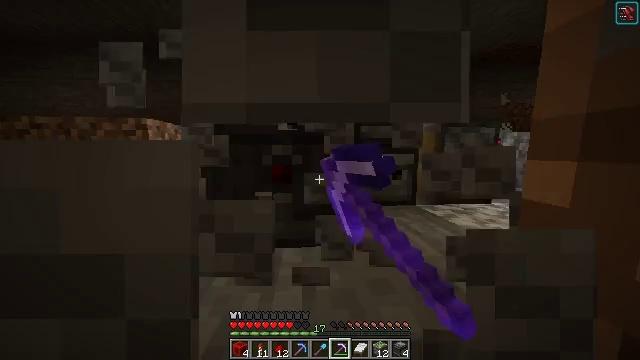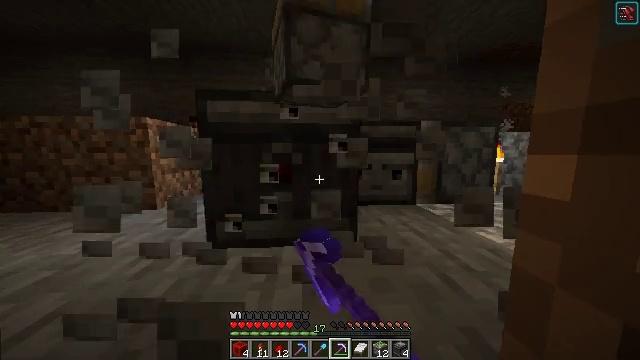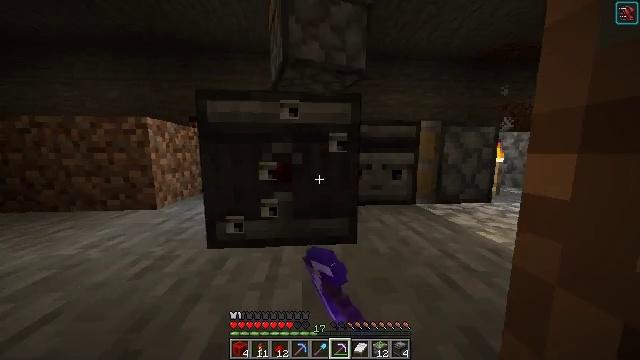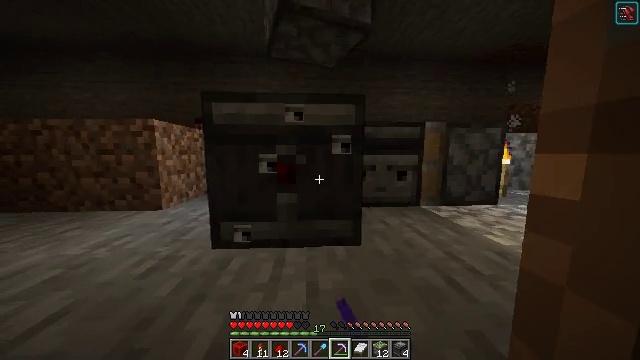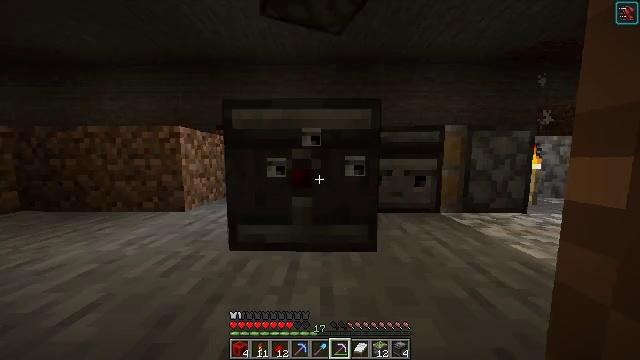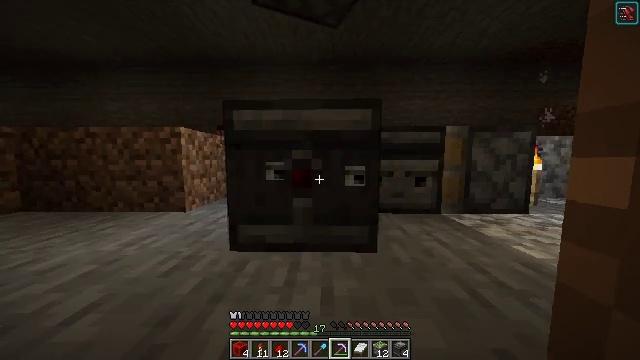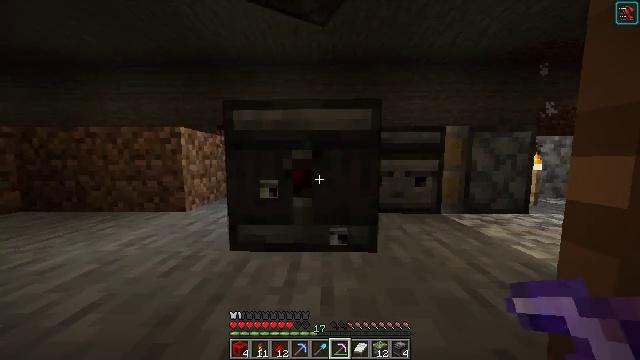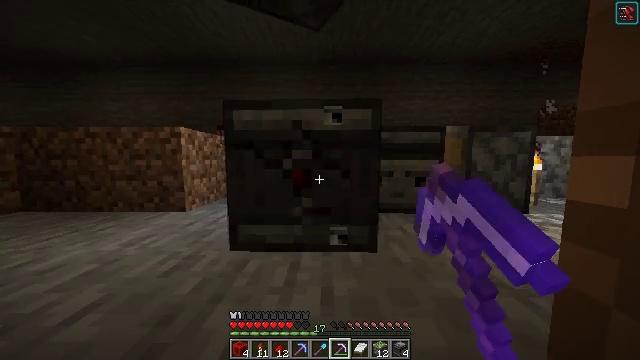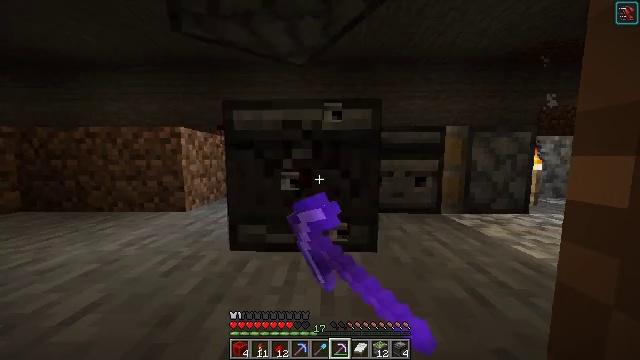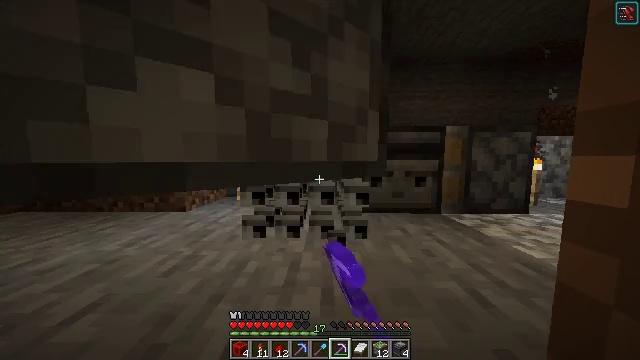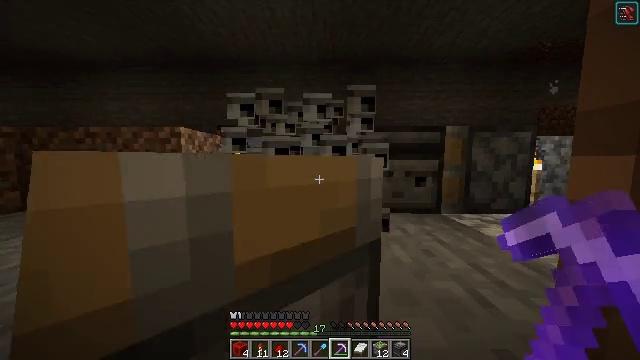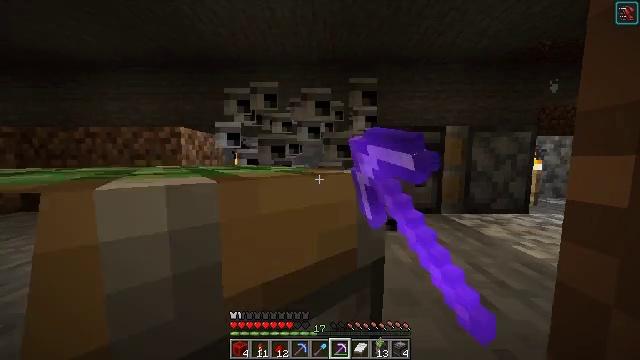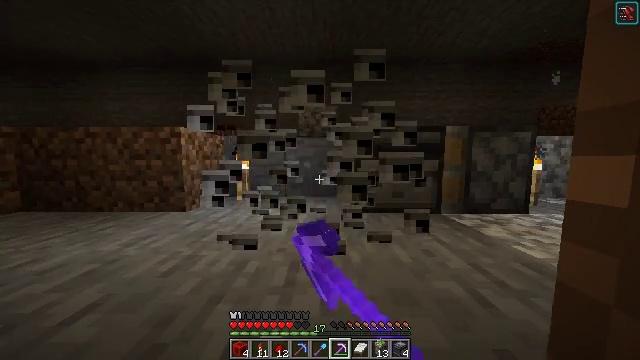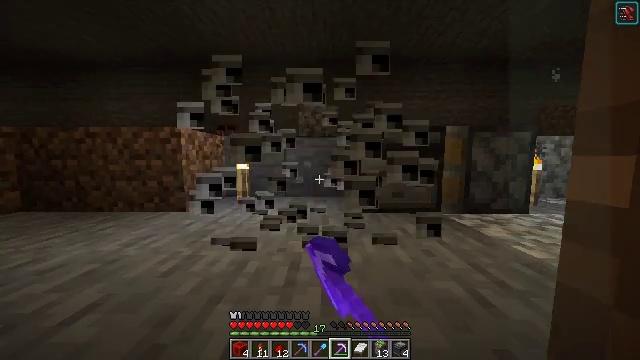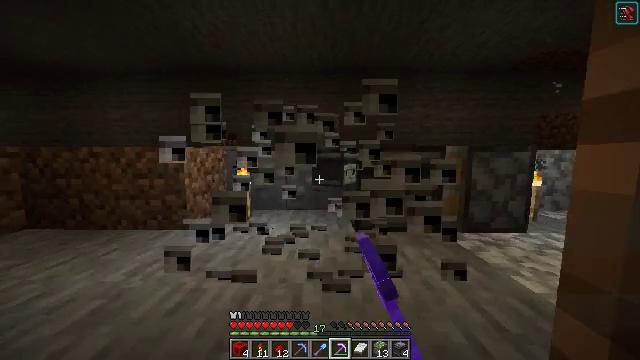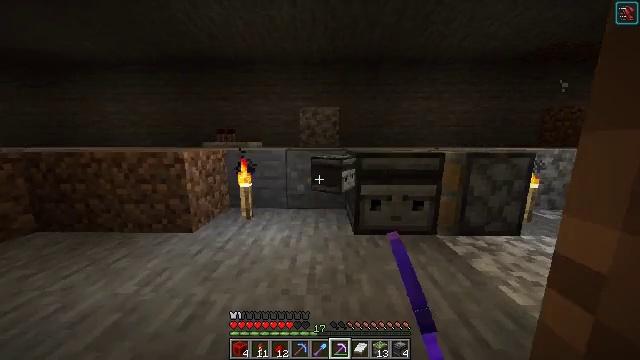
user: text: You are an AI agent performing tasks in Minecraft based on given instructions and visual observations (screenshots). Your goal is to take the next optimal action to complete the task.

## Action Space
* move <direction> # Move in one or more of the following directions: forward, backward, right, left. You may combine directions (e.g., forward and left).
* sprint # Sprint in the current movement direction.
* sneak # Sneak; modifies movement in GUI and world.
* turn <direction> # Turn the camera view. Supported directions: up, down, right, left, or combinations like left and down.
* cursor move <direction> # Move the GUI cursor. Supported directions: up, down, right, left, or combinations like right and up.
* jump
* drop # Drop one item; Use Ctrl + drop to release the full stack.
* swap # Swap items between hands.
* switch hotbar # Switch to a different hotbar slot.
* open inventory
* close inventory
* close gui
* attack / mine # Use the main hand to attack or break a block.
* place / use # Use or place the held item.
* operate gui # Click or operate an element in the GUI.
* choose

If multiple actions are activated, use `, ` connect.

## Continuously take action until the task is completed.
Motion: motion action
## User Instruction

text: Mine the observer block.
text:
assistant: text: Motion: attack / mine
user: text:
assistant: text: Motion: no_op
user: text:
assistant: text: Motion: turn left
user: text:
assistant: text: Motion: turn left and up
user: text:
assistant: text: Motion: no_op
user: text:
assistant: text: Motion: attack / mine
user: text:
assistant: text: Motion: attack / mine
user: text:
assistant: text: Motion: attack / mine
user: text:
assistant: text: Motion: attack / mine
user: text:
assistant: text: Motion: attack / mine
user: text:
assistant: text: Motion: attack / mine
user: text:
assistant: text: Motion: attack / mine
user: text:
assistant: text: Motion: move forward, attack / mine
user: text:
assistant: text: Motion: move forward, jump
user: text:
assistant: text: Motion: move forward, turn down, jump
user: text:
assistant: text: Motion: move forward, turn down, jump
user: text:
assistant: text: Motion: move forward, turn down, jump
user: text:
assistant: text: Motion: move forward, turn down
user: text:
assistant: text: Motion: move forward, turn right and down
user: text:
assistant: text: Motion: move forward, turn right and down
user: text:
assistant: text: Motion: move forward, turn right and down
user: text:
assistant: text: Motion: move forward, turn right and down
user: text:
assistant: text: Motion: move forward, turn right and down
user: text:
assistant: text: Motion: move forward, turn right and down
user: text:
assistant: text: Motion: turn right, attack / mine
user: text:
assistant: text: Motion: turn right and down, attack / mine
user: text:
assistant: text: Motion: turn right, attack / mine
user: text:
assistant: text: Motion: attack / mine
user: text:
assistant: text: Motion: turn right and down, attack / mine
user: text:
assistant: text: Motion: turn right, attack / mine